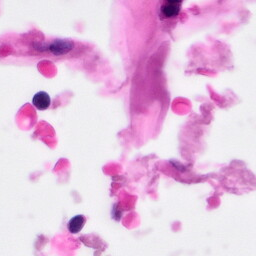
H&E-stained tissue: Pancreatic